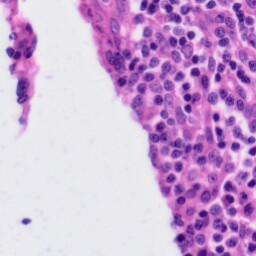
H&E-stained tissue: Tonsil